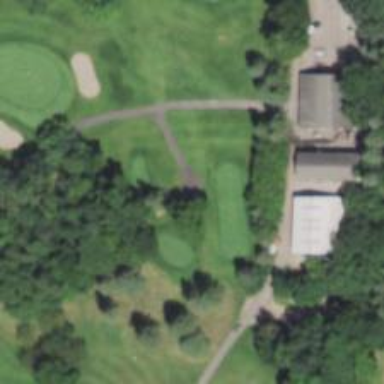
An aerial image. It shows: Path for both road and golf.